Question: I am trying to display a page with different styles based on PC or mobile.
My html,
'''
<link media="only screen and (max-device-width: 780px)" href="iPhone.css" type="text/css" rel="stylesheet" />
<link href="pc.css" type="text/css" rel="stylesheet" />
<!DOCTYPE html PUBLIC "-//W3C//DTD HTML 4.01//EN">
<html>
<head>
<title>My first styled page</title>
</head>
<body>
<!-- Site navigation menu -->
<ul class="navbar">
<li><a href="index.html">Home page</a></li>
<li><a href="musings.html">Musings</a></li>
<li><a href="town.html">My town</a></li>
<li><a href="links.html">Links</a></li>
</ul>
<!-- Main content -->
<h1>My first styled page</h1>
<p>Welcome to my styled page!</p>
<p>It lacks images, but at least it has style.
And it has links, even if they don't go
anywhere</p>
<p>There should be more here, but I don't know
what yet.</p>
<!-- Sign and date the page, it's only polite! -->
<address>Made 5 April 2004<br>
by myself.</address>
</body>
</html>
'''
my pc.css,
'''
body {
padding-left: 11em;
font-family: Georgia, "Times New Roman",
Times, serif;
color: purple;
background-color: #d8da3d }
ul.navbar {
list-style-type: none;
padding: 0;
margin: 0;
position: absolute;
top: 2em;
left: 1em;
width: 9em }
h1 {
font-family: Helvetica, Geneva, Arial,
SunSans-Regular, sans-serif }
ul.navbar li {
background: white;
margin: 0.5em 0;
padding: 0.3em;
border-right: 1em solid black }
ul.navbar a {
text-decoration: none }
a:link {
color: blue }
a:visited {
color: purple }
address {
margin-top: 1em;
padding-top: 1em;
border-top: thin dotted }
'''
and iPhone.css,
'''
body {
color: #FFFFFF;
background-color: #000000 }
ul.navbar {
display : none }
'''
I tested this with chrome through Inspect Element and selected IPhone4 option, the menu links were not displayed as expected but the color and background-color styles in iPhone.css was not taking effect. It is shown as line crossed.

Please help me find where it goes wrong or provide a standard way to do this.
Thanks.
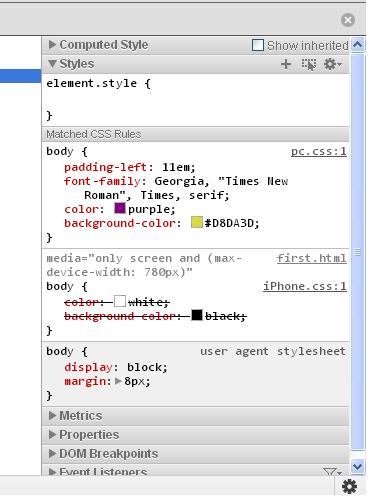
Answer: Swap the two '<link>' elements. The generic stylesheets should go first, since their rules will get overridden by rules from more specific (device-specific) stylesheets that follow (if any).
You should also place the '<link>' tags inside the '<head>' tag - otherwise your HTML is heavily malformed. There's a lot of code in WebKit that tries to handle this as gracefully as possible, though...